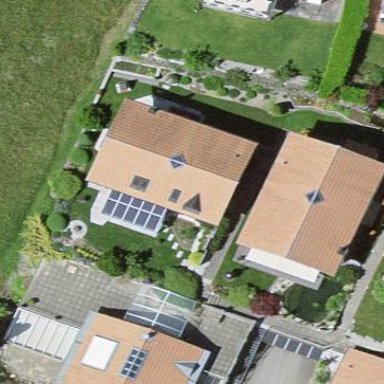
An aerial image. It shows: Residential building.